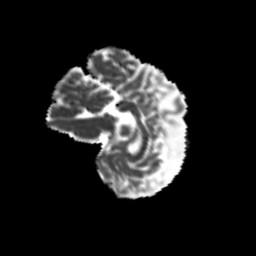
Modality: MD
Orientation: sagittal
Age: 36
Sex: female
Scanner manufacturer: siemens
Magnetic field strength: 3 T
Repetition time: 8.6 s
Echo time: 0.095 s